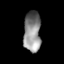
Tissue: skin
Cell type: Fibroblasts
Senescence score: 0.7006
Nuclear area (px): 679
Mean DAPI intensity: 138.723